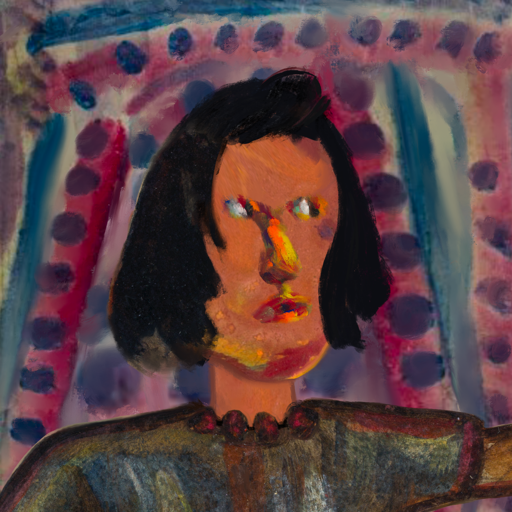
Background: HillGirl, Head And Neck Side: Mother_And_Son_Son, Face Side: An_Impression, Bust: Mosgoul, Hair Side: Mosgoul, Head Accessory: Blank, Second Necklace: Blank, Necklace: Mosgoul, Baby: Blank